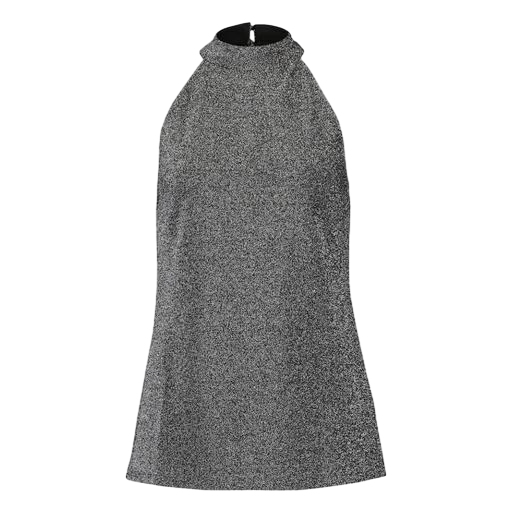
silver high neck jersey top, high-neck top, gray turtleneck tank, white background